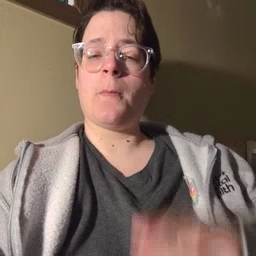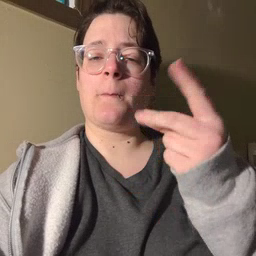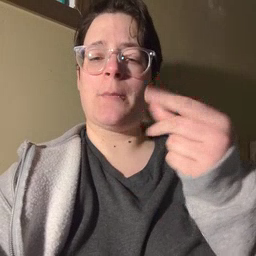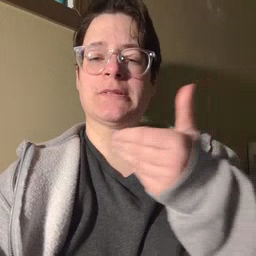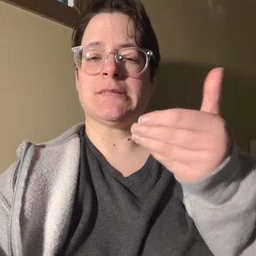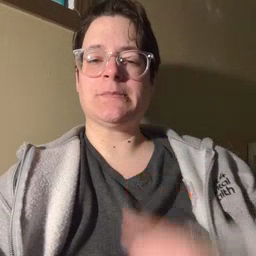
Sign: puppy